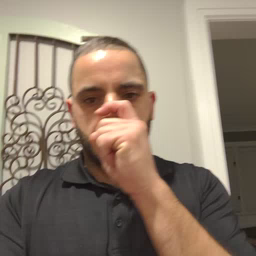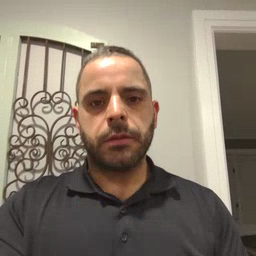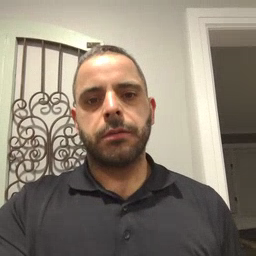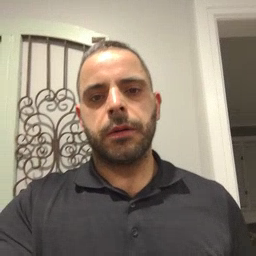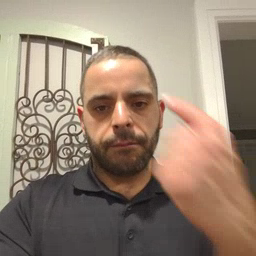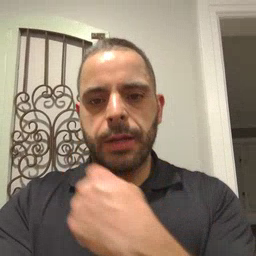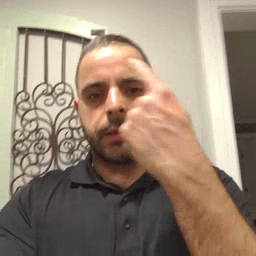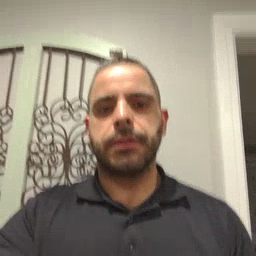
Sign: face